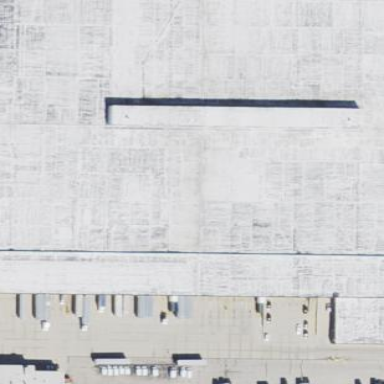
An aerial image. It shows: Industrial building serving as post depot.